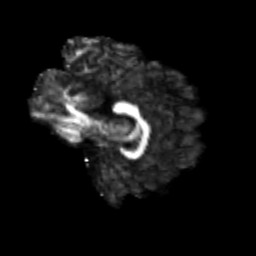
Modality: FA
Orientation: sagittal
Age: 25
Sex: female
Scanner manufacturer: siemens
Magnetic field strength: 3 T
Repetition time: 3.5 s
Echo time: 0.125 s